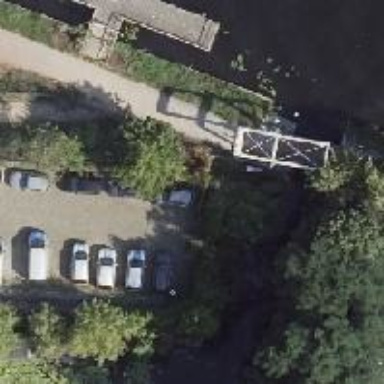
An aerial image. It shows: Path leading to movable drawbridge.